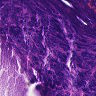
Metastatic tissue present: no